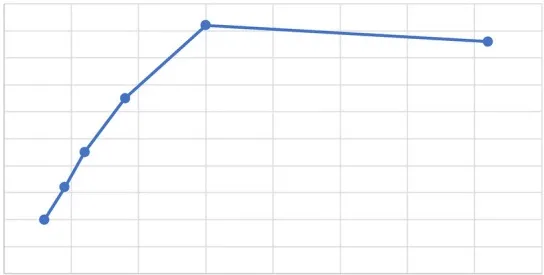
Glycemic monitoring in the high-risk newborn.
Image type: chart (chart)